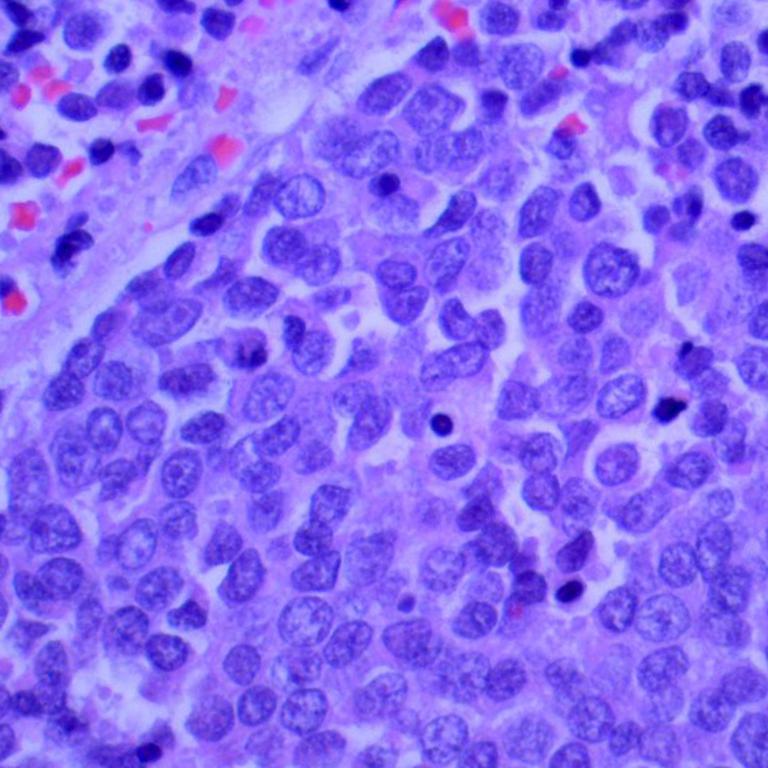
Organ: lung
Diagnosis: squamous carcinomas